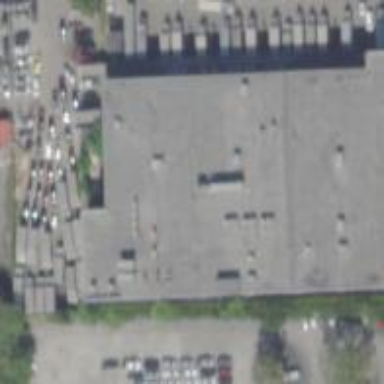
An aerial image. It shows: Industrial building.